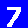
Digit: 7